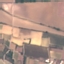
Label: PermanentCrop